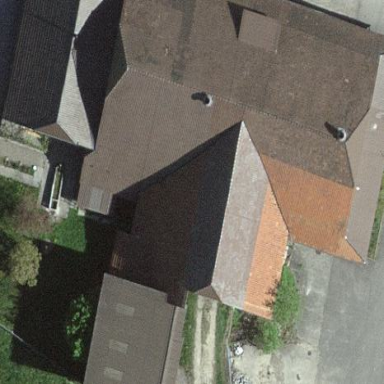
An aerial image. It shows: Farm building.